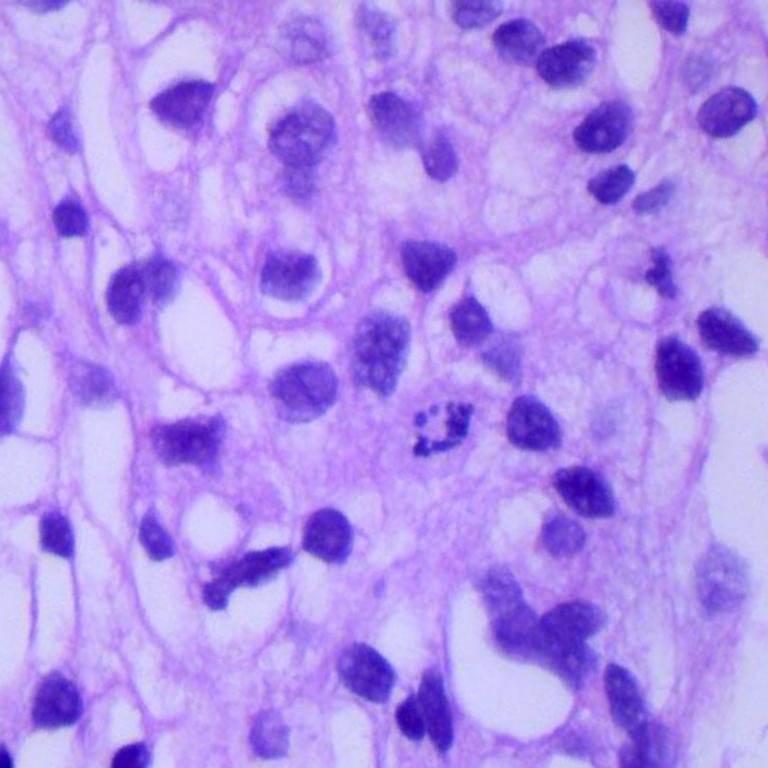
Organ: lung
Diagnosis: squamous carcinomas